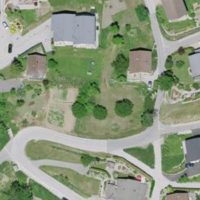
EUNIS habitat code: 55
Species observed at this site:
Gryllus campestris